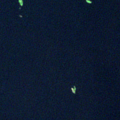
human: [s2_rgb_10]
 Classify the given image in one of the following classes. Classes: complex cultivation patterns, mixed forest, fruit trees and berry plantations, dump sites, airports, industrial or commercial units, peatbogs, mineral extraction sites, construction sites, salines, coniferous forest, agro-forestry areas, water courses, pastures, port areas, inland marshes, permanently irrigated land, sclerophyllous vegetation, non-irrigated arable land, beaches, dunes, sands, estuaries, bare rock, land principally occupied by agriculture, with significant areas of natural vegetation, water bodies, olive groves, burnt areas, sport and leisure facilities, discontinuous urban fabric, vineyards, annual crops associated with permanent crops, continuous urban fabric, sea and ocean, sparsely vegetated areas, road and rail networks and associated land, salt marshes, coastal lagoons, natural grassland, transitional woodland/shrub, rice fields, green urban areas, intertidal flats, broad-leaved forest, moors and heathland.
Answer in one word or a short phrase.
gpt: water bodies